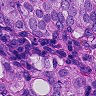
Metastatic tissue present: yes